Question: I'm creating a interface for a application at the moment. Background are all 1x1 pixel. In design time the interface is super slow (visual studio 2012). Moving components is super laggy. If I run the application it takes about 10 seconds for the interface to load.
Some parts of the interface can be hidden. Ones they become visible again they take time to build up / load part by part.
How can I improve this and make the interface much smoother / loading faster?

'''
namespace WindowsFormsApplication1
{
public partial class MapTool : Form
{
public int Pin_Berekenen = 0;
public int pin_Settings = 0;
public MapTool()
{
InitializeComponent();
BlackSetupUI();
panel_Berekenen.Visible = false;
panel_settings.Visible = false;
}
void BlackSetupUI()
{
SetStyle(ControlStyles.SupportsTransparentBackColor, true);
SetStyle(ControlStyles.Selectable, false);
pictureBox_RouteBerekenen.BackColor = Color.Transparent;
panel_Berekenen.BackColor = Color.Transparent;
pictureBox_settings.BackColor = Color.Transparent;
button_pin_berekenen.FlatAppearance.BorderSize = 0;
button_Berekenen.FlatAppearance.BorderSize = 0;
label_berekening1.Parent = pictureBox_bar;
label_berekening1.BackColor = Color.Transparent;
label_Berekening2.Parent = pictureBox_bar;
label_Berekening2.BackColor = Color.Transparent;
label_verschil.Parent = pictureBox_bar;
label_verschil.BackColor = Color.Transparent;
button_pin_settings.FlatAppearance.BorderSize = 0;
label_RouterBerekenen.Parent = pictureBox_bar;
label_Settings.Parent = pictureBox_bar;
pictureBox_settings.Parent = pictureBox_bar;
pictureBox_RouteBerekenen.Parent = pictureBox_bar;
pictureBox_innectis.Parent = pictureBox_bar;
label_innectis.Parent = pictureBox_bar;
}
void WhiteSetupUI()
{
}
private void MapTool_MouseClick(object sender, MouseEventArgs e)
{
if (Pin_Berekenen == 0)
{
panel_Berekenen.Visible = false;
}
else
{
return;
}
if (pin_Settings == 0)
{
panel_settings.Visible = false;
}
else
{
return;
}
}
private void button_pin_berekenen_Click(object sender, EventArgs e)
{
switch (Pin_Berekenen)
{
case 0:
Pin_Berekenen = 1;
button_pin_berekenen.Image = Properties.Resources.Pinned;
break;
case 1:
Pin_Berekenen = 0;
button_pin_berekenen.Image = Properties.Resources.Pin;
break;
default:
break;
}
}
private void button_pin_settings_Click(object sender, EventArgs e)
{
switch (pin_Settings)
{
case 0:
pin_Settings = 1;
button_pin_settings.Image = Properties.Resources.Pinned;
break;
case 1:
pin_Settings = 0;
button_pin_settings.Image = Properties.Resources.Pin;
break;
default:
break;
}
}
private void pictureBox_settings_MouseHover_1(object sender, EventArgs e)
{
panel_settings.Visible = true;
}
private void pictureBox_RouteBerekenen_MouseHover_1(object sender, EventArgs e)
{
panel_Berekenen.Visible = true;
}
}
}
'''
I'm just designing the interface there is no data loaded with in this application as you can see.
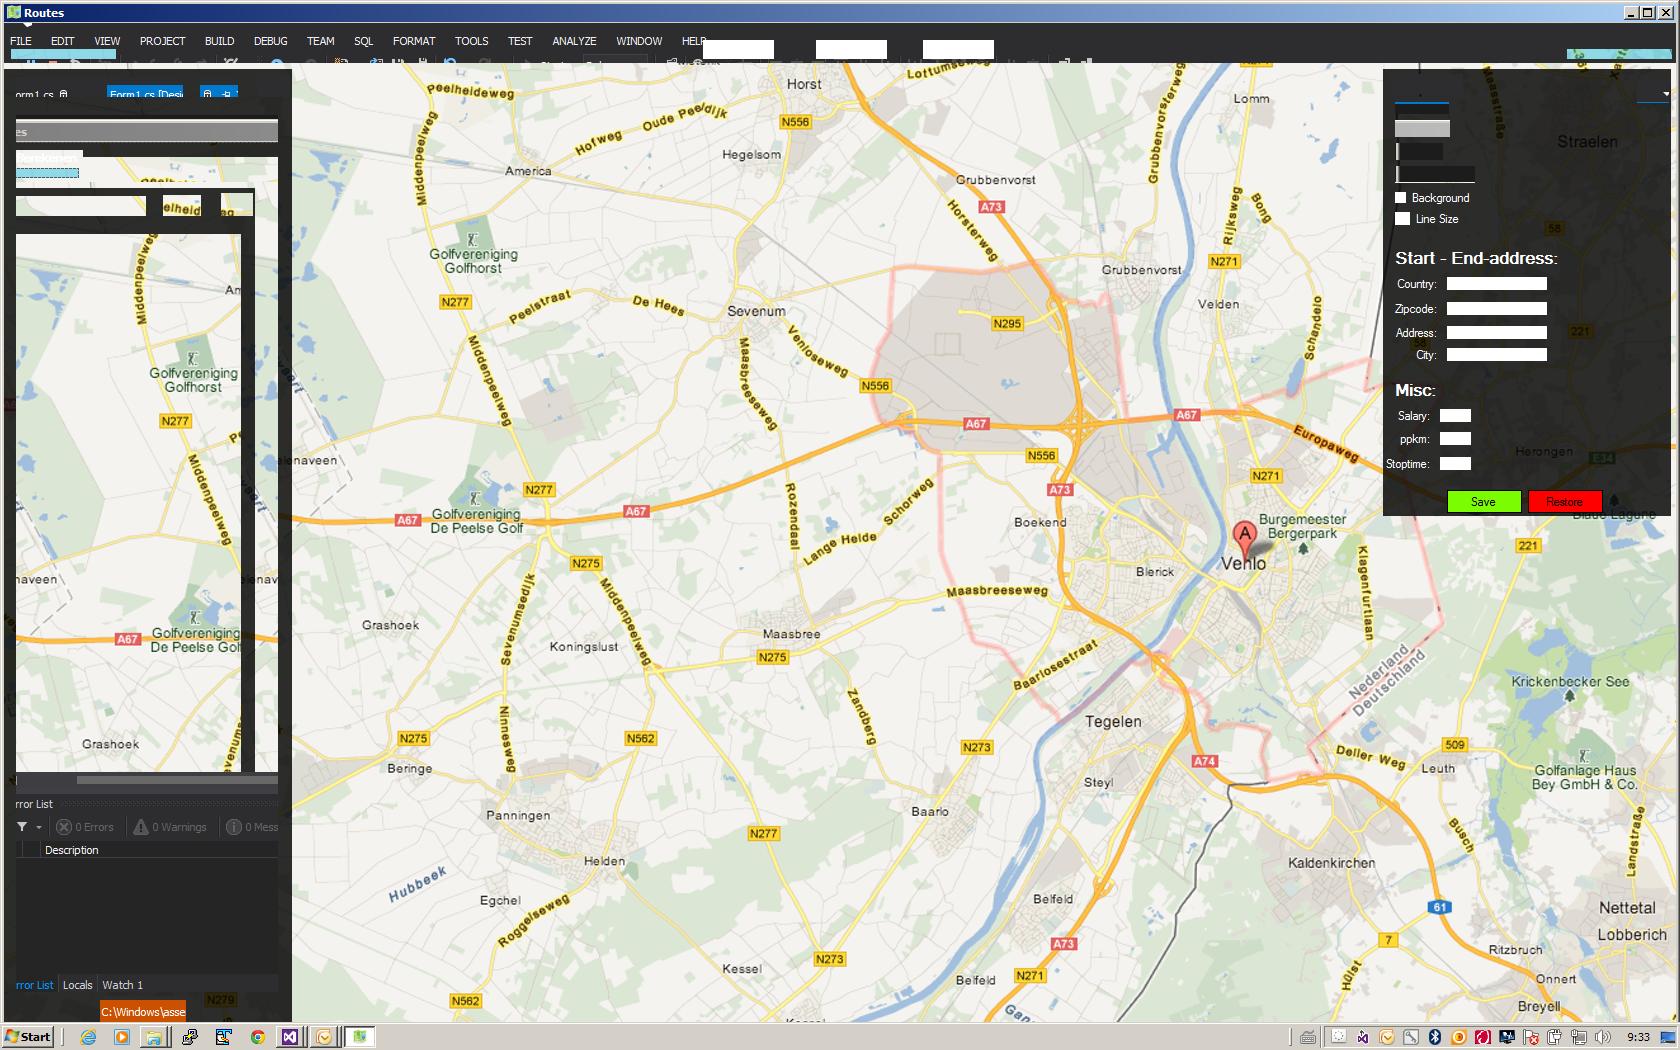
Answer: It is hard to tell what exactly is your interface "doing". But here are some general tips:
- You can something while showing splash screen (with or without progress) and then doing all time consuming work (to example, constructing all forms, parsing all configurations, caching graphics, etc). Or even put main application into dll and making exe-file small with the only splash screen.- You can optimize parent/child controls redrawing and layout operations ('BeginUpdate'/'EndUpdate' and such), so you don't waste time by calling unnecessary draw operation until it's a right time for it to happens. You can use double buffering, WS_EX_COMPOSITED.- If you have to much calculations, then perhaps something has to be (you display "fast placeholders" and after caculation replace them with real data) or .- You can use one of many tricks to simulate faster (as user can feel) operation: show a small part of data on screen, while prepare a much bigger portion of data in the memory (sort of virtual window), add some intelligent conclusions and caching (if user is moving left, then perhaps he want to continue that way, preload more data from left or, if user is moved right by 100 pixels, perhaps he will want to return, so don't unload that data yet).- Perhaps you have to much data what you have to profile it and optimize or even use C++ to write speed demanded parts in separate dll's.- Or maybe you should redesign your UI, split common parts into control, put nested things into user controls, etc, etc..